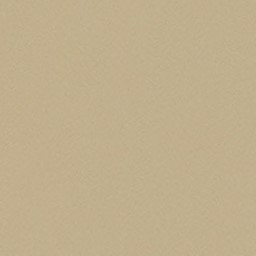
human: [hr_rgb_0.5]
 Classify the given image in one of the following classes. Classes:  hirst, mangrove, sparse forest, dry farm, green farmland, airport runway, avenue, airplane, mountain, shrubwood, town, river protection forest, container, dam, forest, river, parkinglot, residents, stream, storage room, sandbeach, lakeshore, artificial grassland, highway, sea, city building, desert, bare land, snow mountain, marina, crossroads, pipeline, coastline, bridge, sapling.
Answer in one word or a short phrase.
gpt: desert